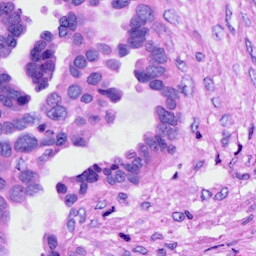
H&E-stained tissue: Ovarian